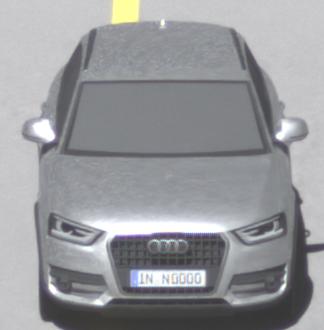
Make: Audi
Model: Q3 1.4 TFSI
Detailed model: Q3 (8U)
Model produced from: 2013/07
Model produced until: 2014/10
Doors: 5
Color: white
Road condition: dry road
Daytime: midday
Contrast: high contrast